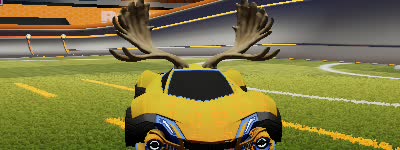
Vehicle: werewolf